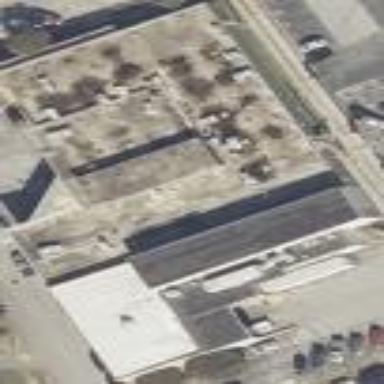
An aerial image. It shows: Building.